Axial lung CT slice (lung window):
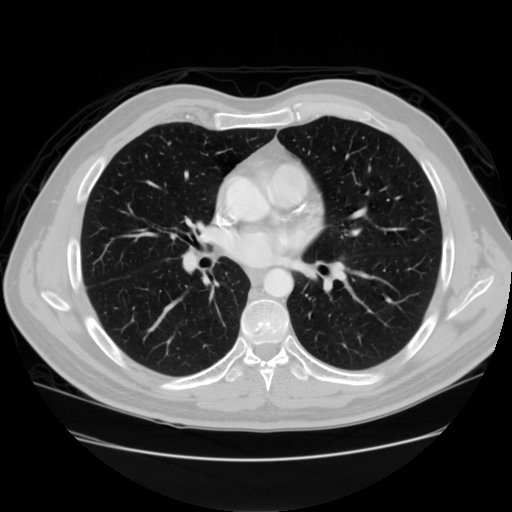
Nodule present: no